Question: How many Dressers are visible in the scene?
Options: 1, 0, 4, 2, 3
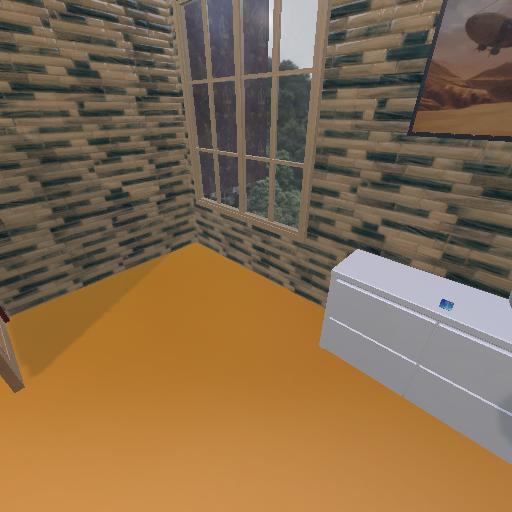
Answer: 1